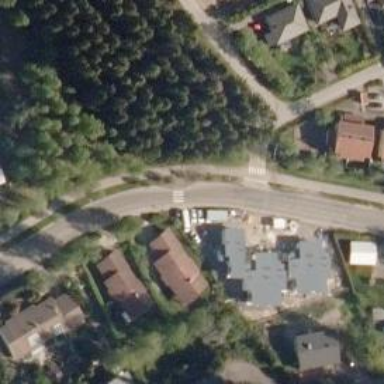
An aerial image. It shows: Crossing road.